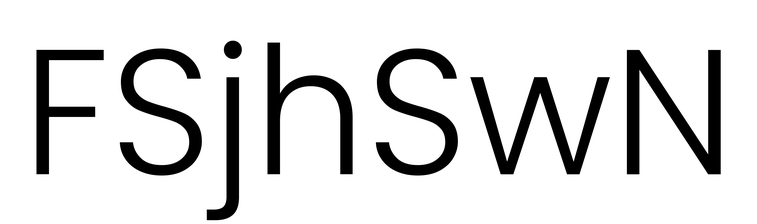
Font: Poppins-Light